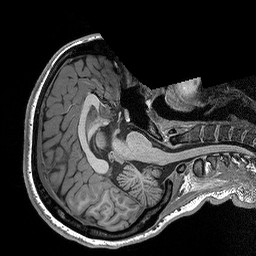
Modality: T1w
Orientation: axial
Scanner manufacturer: siemens
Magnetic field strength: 3 T
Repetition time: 2.3 s
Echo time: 0.00298 s